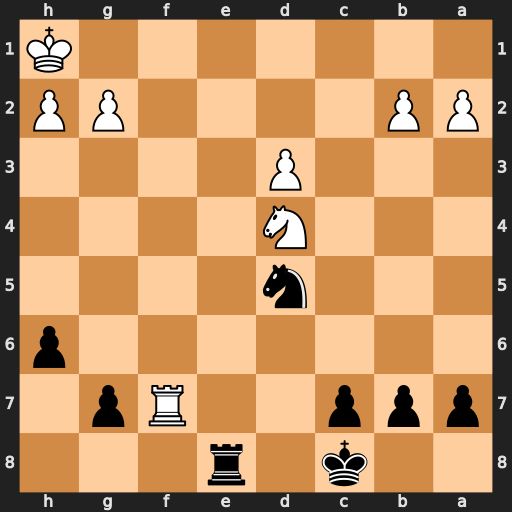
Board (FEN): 2k1r3/ppp2Rp1/7p/3n4/3N4/3P4/PP4PP/7K
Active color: b
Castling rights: -
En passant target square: -
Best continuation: Re1+ Rf1 Rxf1#